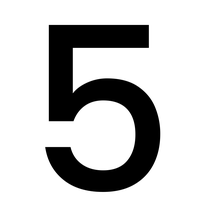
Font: Poppins-Medium